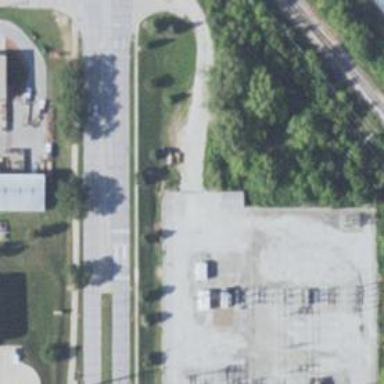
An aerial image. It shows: There is distribution substation enclosed by fence.